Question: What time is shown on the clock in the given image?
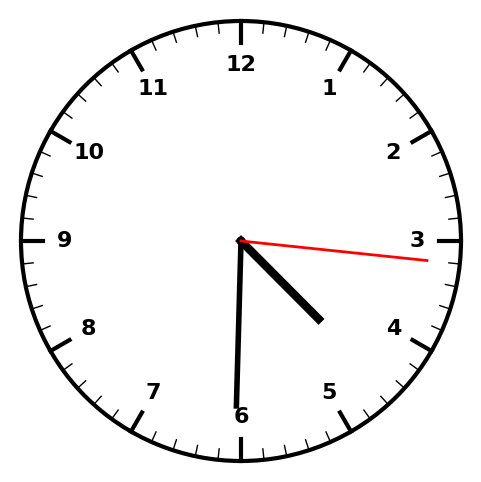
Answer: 04:30:16